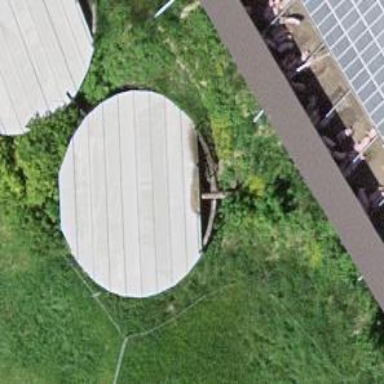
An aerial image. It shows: Building with storage tank.